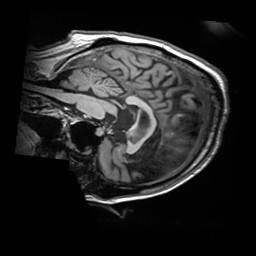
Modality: T1w
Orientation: sagittal
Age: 73
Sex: male
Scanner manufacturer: siemens
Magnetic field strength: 3 T
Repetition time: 2.2 s
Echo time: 0.00245 s